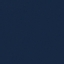
Land use / land cover: SeaLake